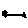
Label: star